Question: I have backgound image and I use padding for text.
## JsBin:
<URL>
## HTML:
'''
<div id="wrapper">
text text text text text text text text text text text text text text text text text text text text text text text text text text text text text text text text text text text text text text text text text text text text text text text text text text text text text text text text text text text text text text text text text text text text text text text text text text text text text text text text text text text text text text text text text text text text text text text text text text text text text text text text text text text text text text text text text text text text text text text text text text text text text text text text text text
</div>
'''
## CSS:
'''
#wrapper {
padding: 10px 10px 10px 120px;
background: url('image.jpg') no-repeat 10px 10px;
}
'''
## Question:
## Output:

## My tryout:
Put empty 'div'(100x100) where 'background-image' should be, and add 'float:left' to that blank 'div'. But I am looking for CSS solution.
Looking for your suggestions.
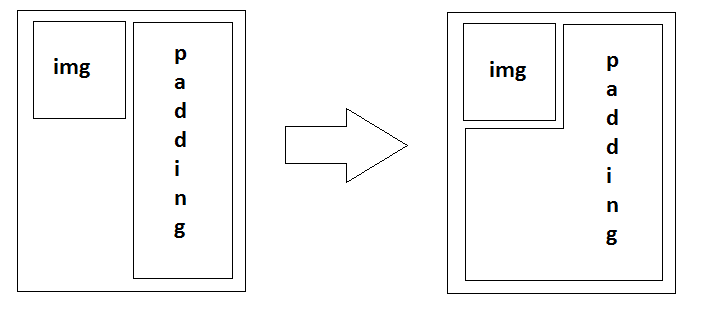
Answer: Use a pseudo element to take the place of the placeholder div and float it as you would an inline image.
<URL>
'''
#wrapper:before {
content:'';
float:left;
width:100px;
height:100px;
}
'''